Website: apple
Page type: customer-info-address
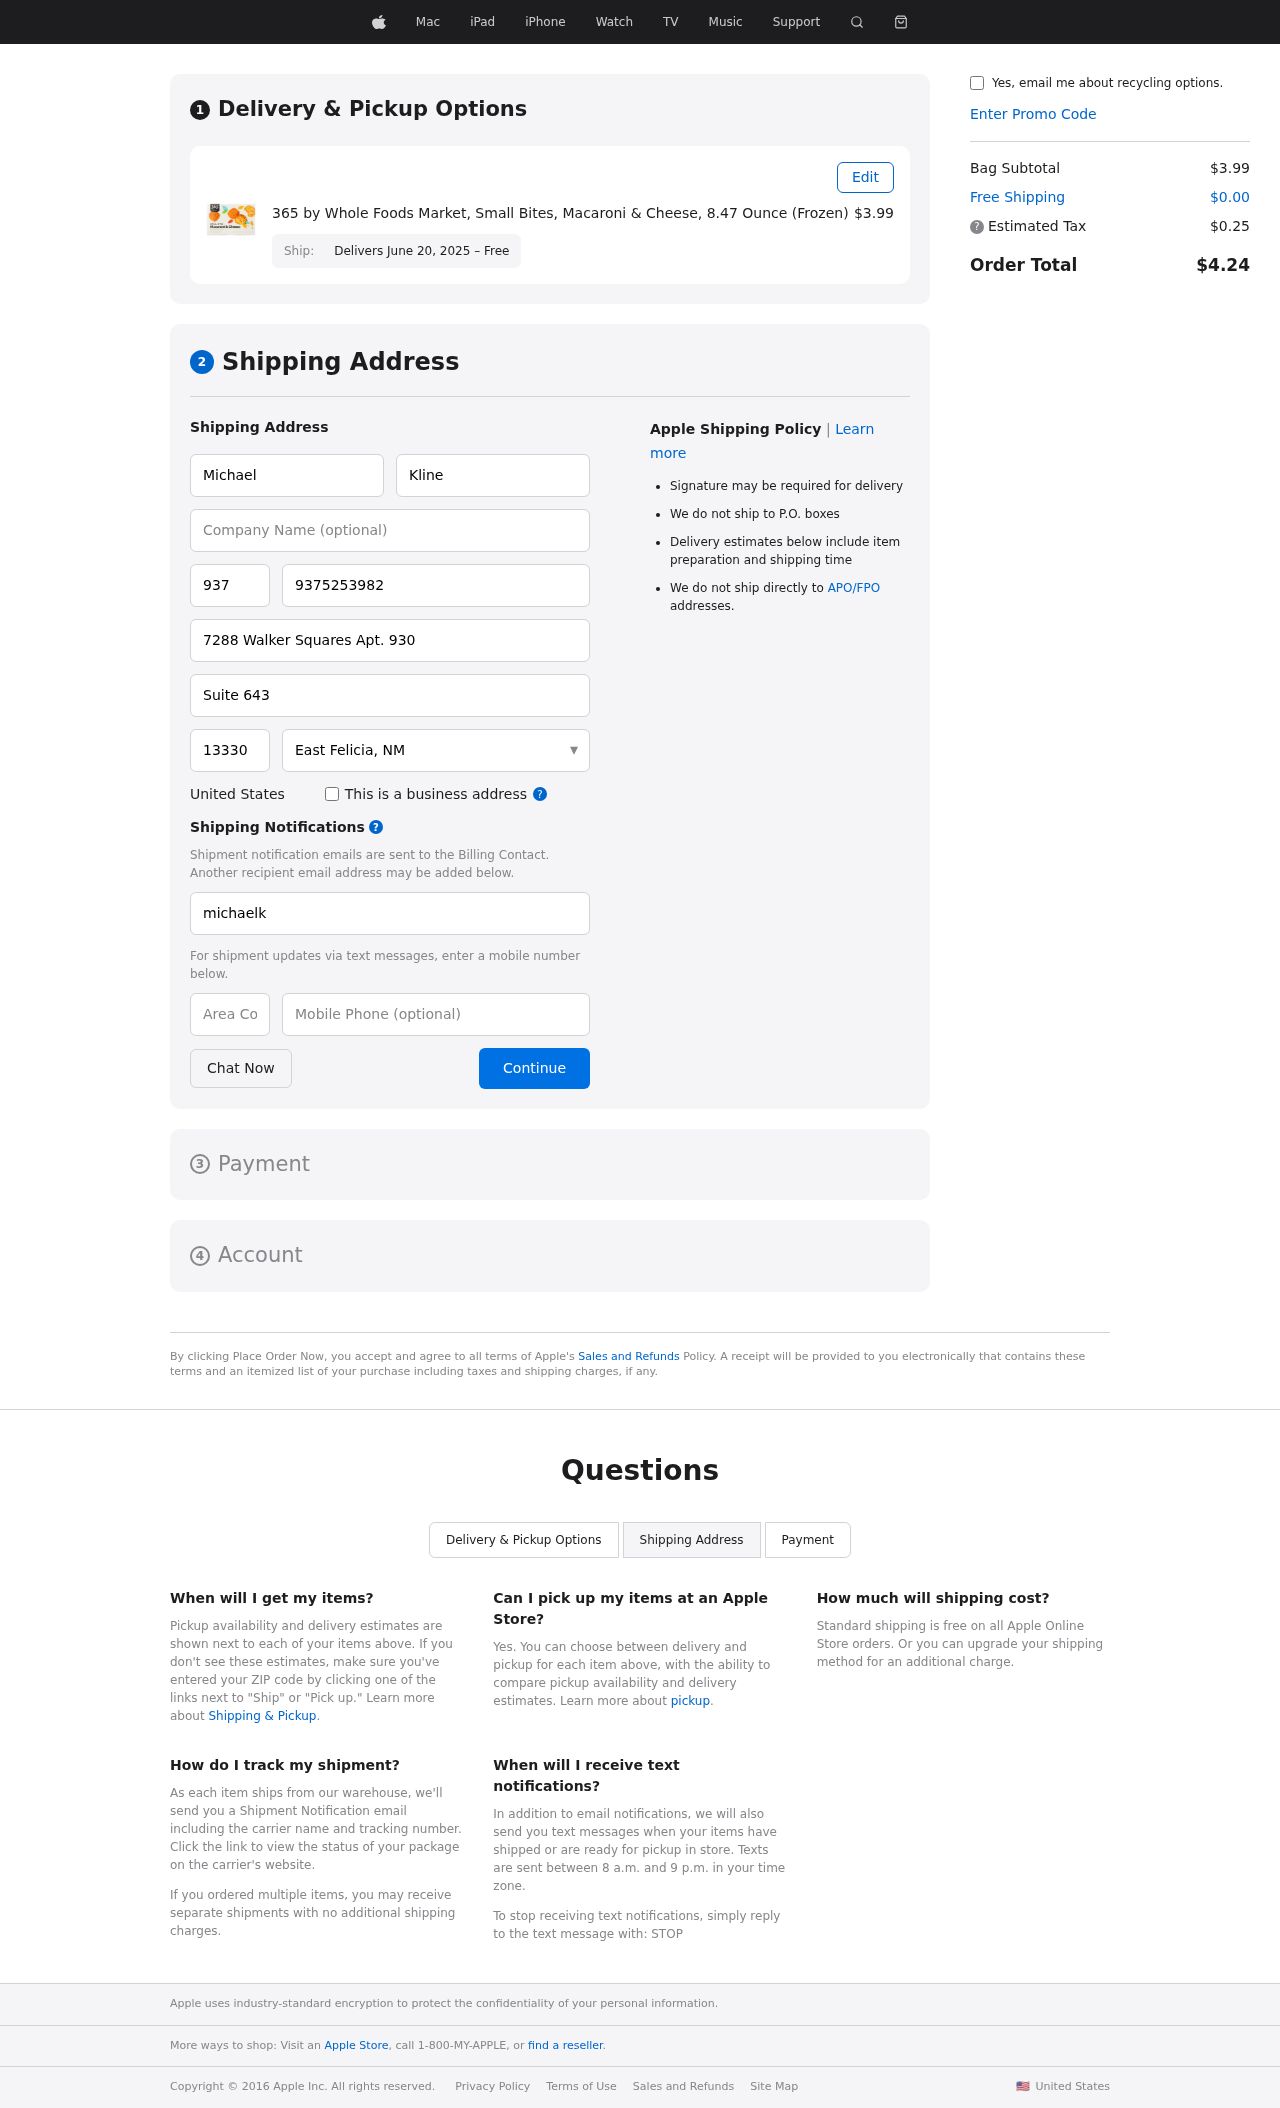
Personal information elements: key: PII_CITY_STATE
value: East Felicia, NM
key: PII_COUNTRY
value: United States
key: PII_EMAIL
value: michaelkline@hotmail.com
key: PII_FIRSTNAME
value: Michael
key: PII_LASTNAME
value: Kline
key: PII_PHONE
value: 9375253982
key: PII_PHONE_AREA
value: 937
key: PII_POSTCODE
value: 13330
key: PII_STREET
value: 7288 Walker Squares Apt. 930
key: PII_STREET2
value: Suite 643
Product elements: key: PRODUCT1_NAME
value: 365 by Whole Foods Market, Small Bites, Macaroni & Cheese, 8.47 Ounce (Frozen)
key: PRODUCT1_PRICE
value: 3.99
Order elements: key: ORDER_DELIVERY_DATE
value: Delivers June 20, 2025 – Free
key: ORDER_SUBTOTAL
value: $3.99
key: ORDER_SHIPPING_COST
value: $0.00
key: ORDER_TAX
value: $0.25
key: ORDER_TOTAL
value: $4.24